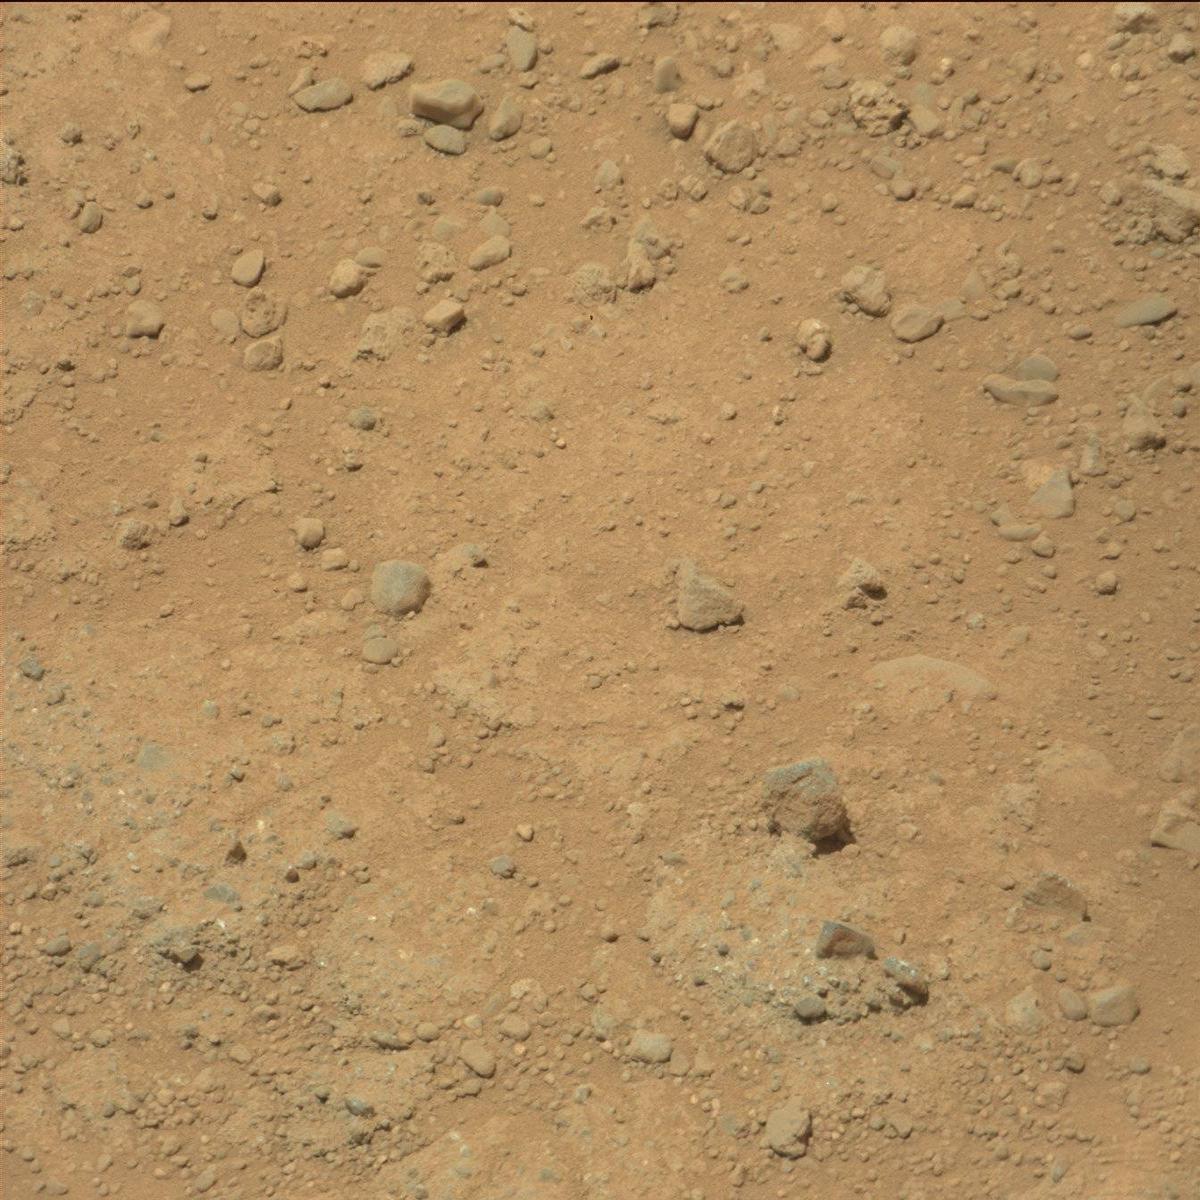
Terrain classes present: Bedrock, Rock, Sand / Soil